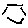
Label: hexagon